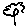
Label: flower